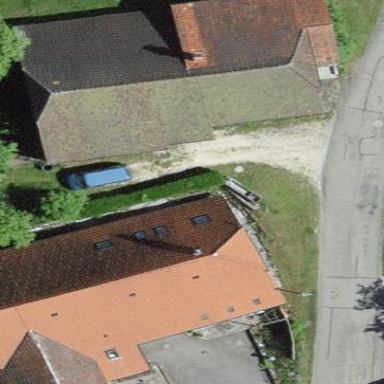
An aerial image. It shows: Farm building.